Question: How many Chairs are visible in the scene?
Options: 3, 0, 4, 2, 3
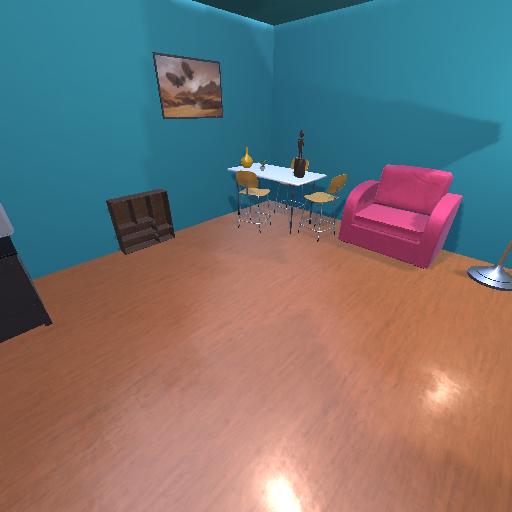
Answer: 3